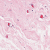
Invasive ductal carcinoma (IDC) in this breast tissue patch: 0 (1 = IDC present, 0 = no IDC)